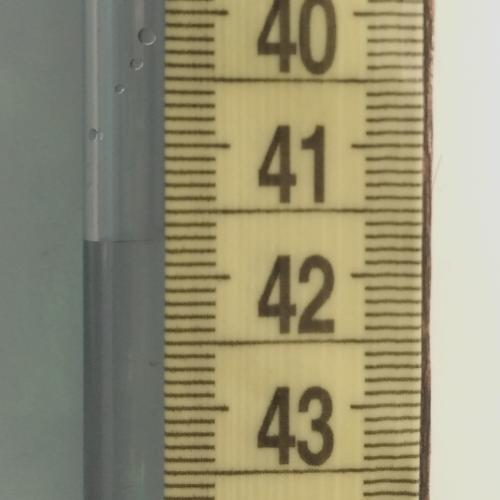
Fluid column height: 41.7 cm